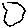
Label: hexagon